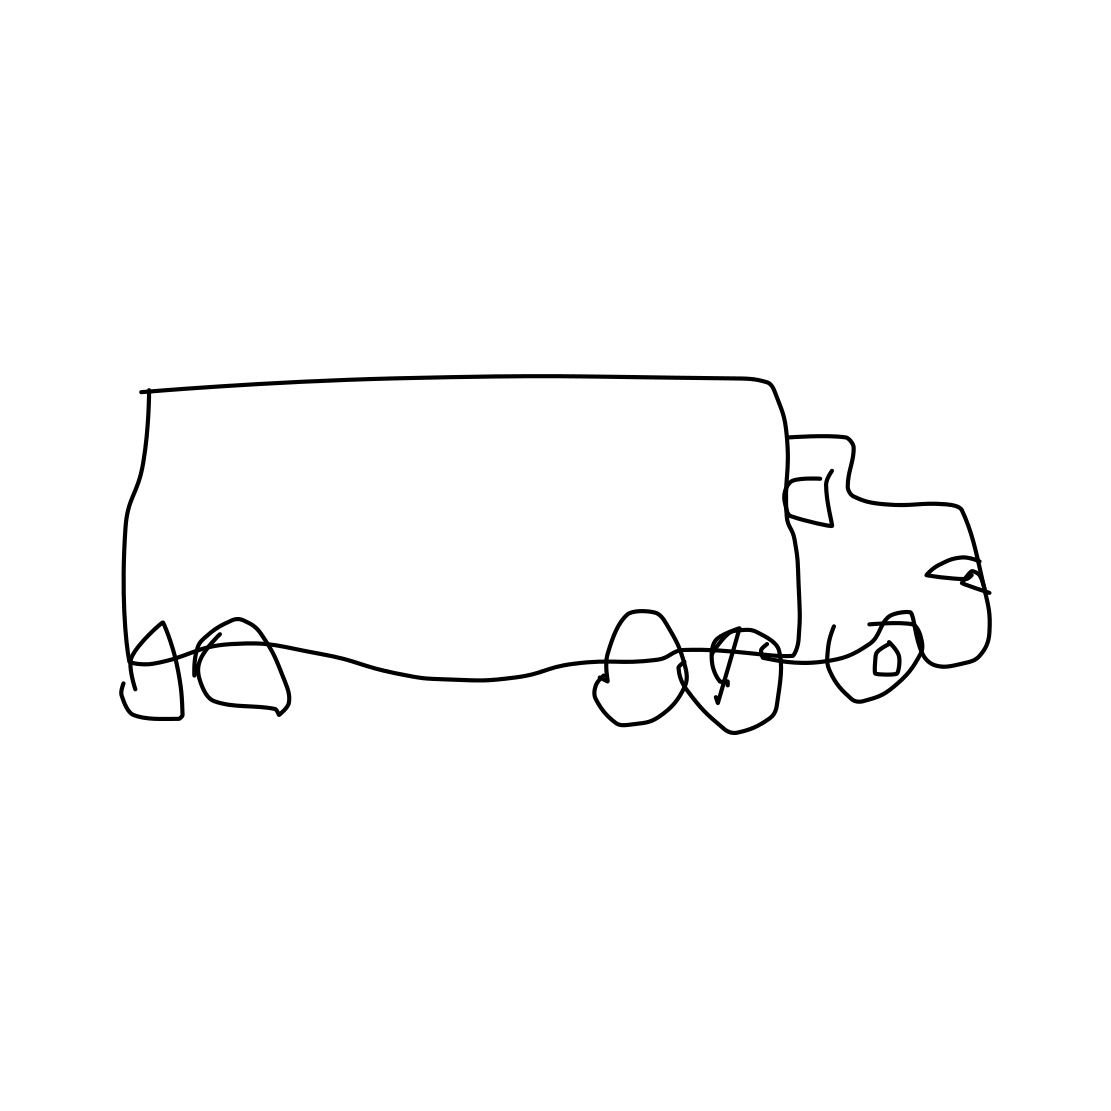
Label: truck